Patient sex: M
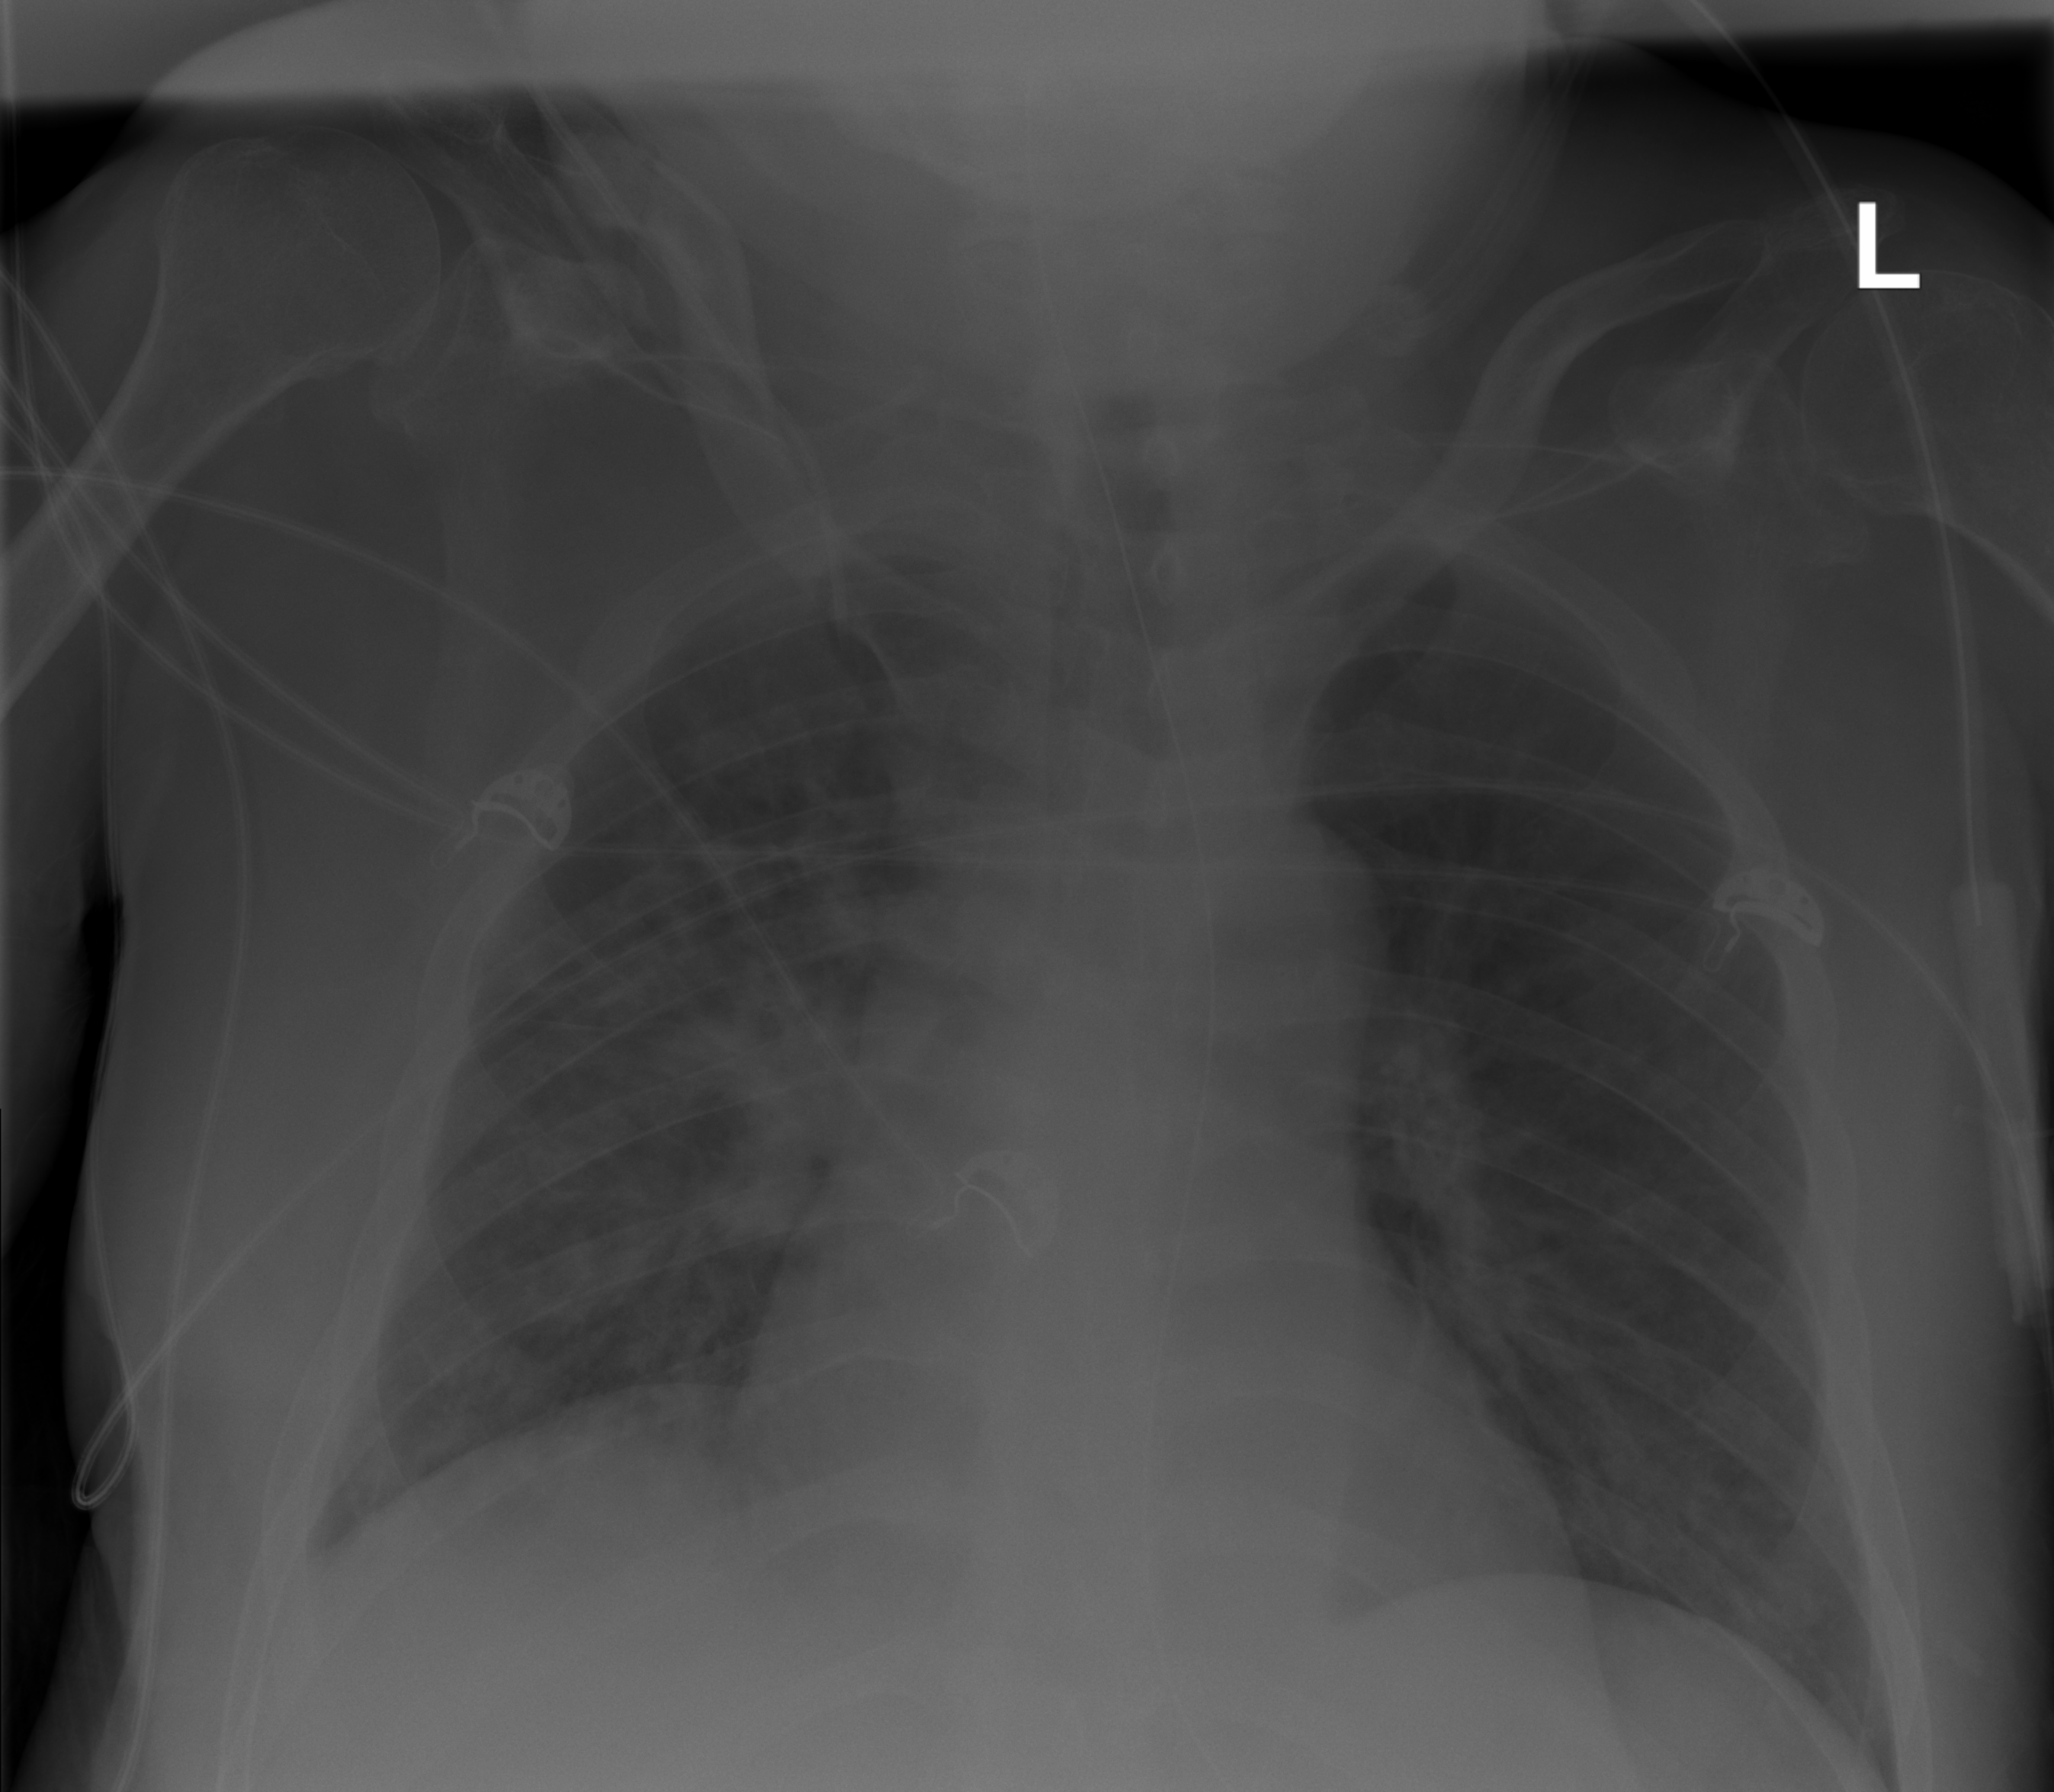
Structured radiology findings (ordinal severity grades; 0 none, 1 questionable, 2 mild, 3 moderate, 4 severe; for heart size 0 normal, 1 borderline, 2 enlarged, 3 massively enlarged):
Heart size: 1
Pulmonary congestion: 2
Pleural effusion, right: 0
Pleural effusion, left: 0
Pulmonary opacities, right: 2
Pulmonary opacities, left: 1
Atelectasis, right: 0
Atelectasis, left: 0